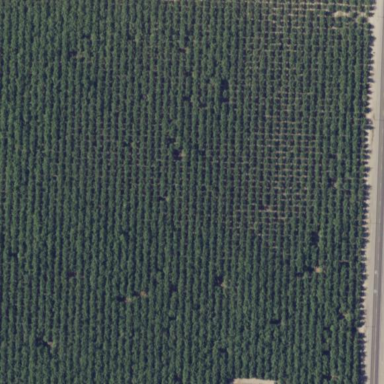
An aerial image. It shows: Orchard filled with almond trees.